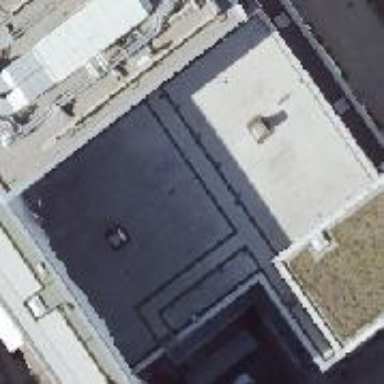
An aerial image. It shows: Part of building.